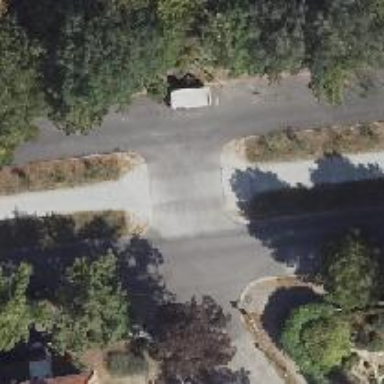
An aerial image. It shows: Concrete footway with unmarked crossing.